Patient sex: M
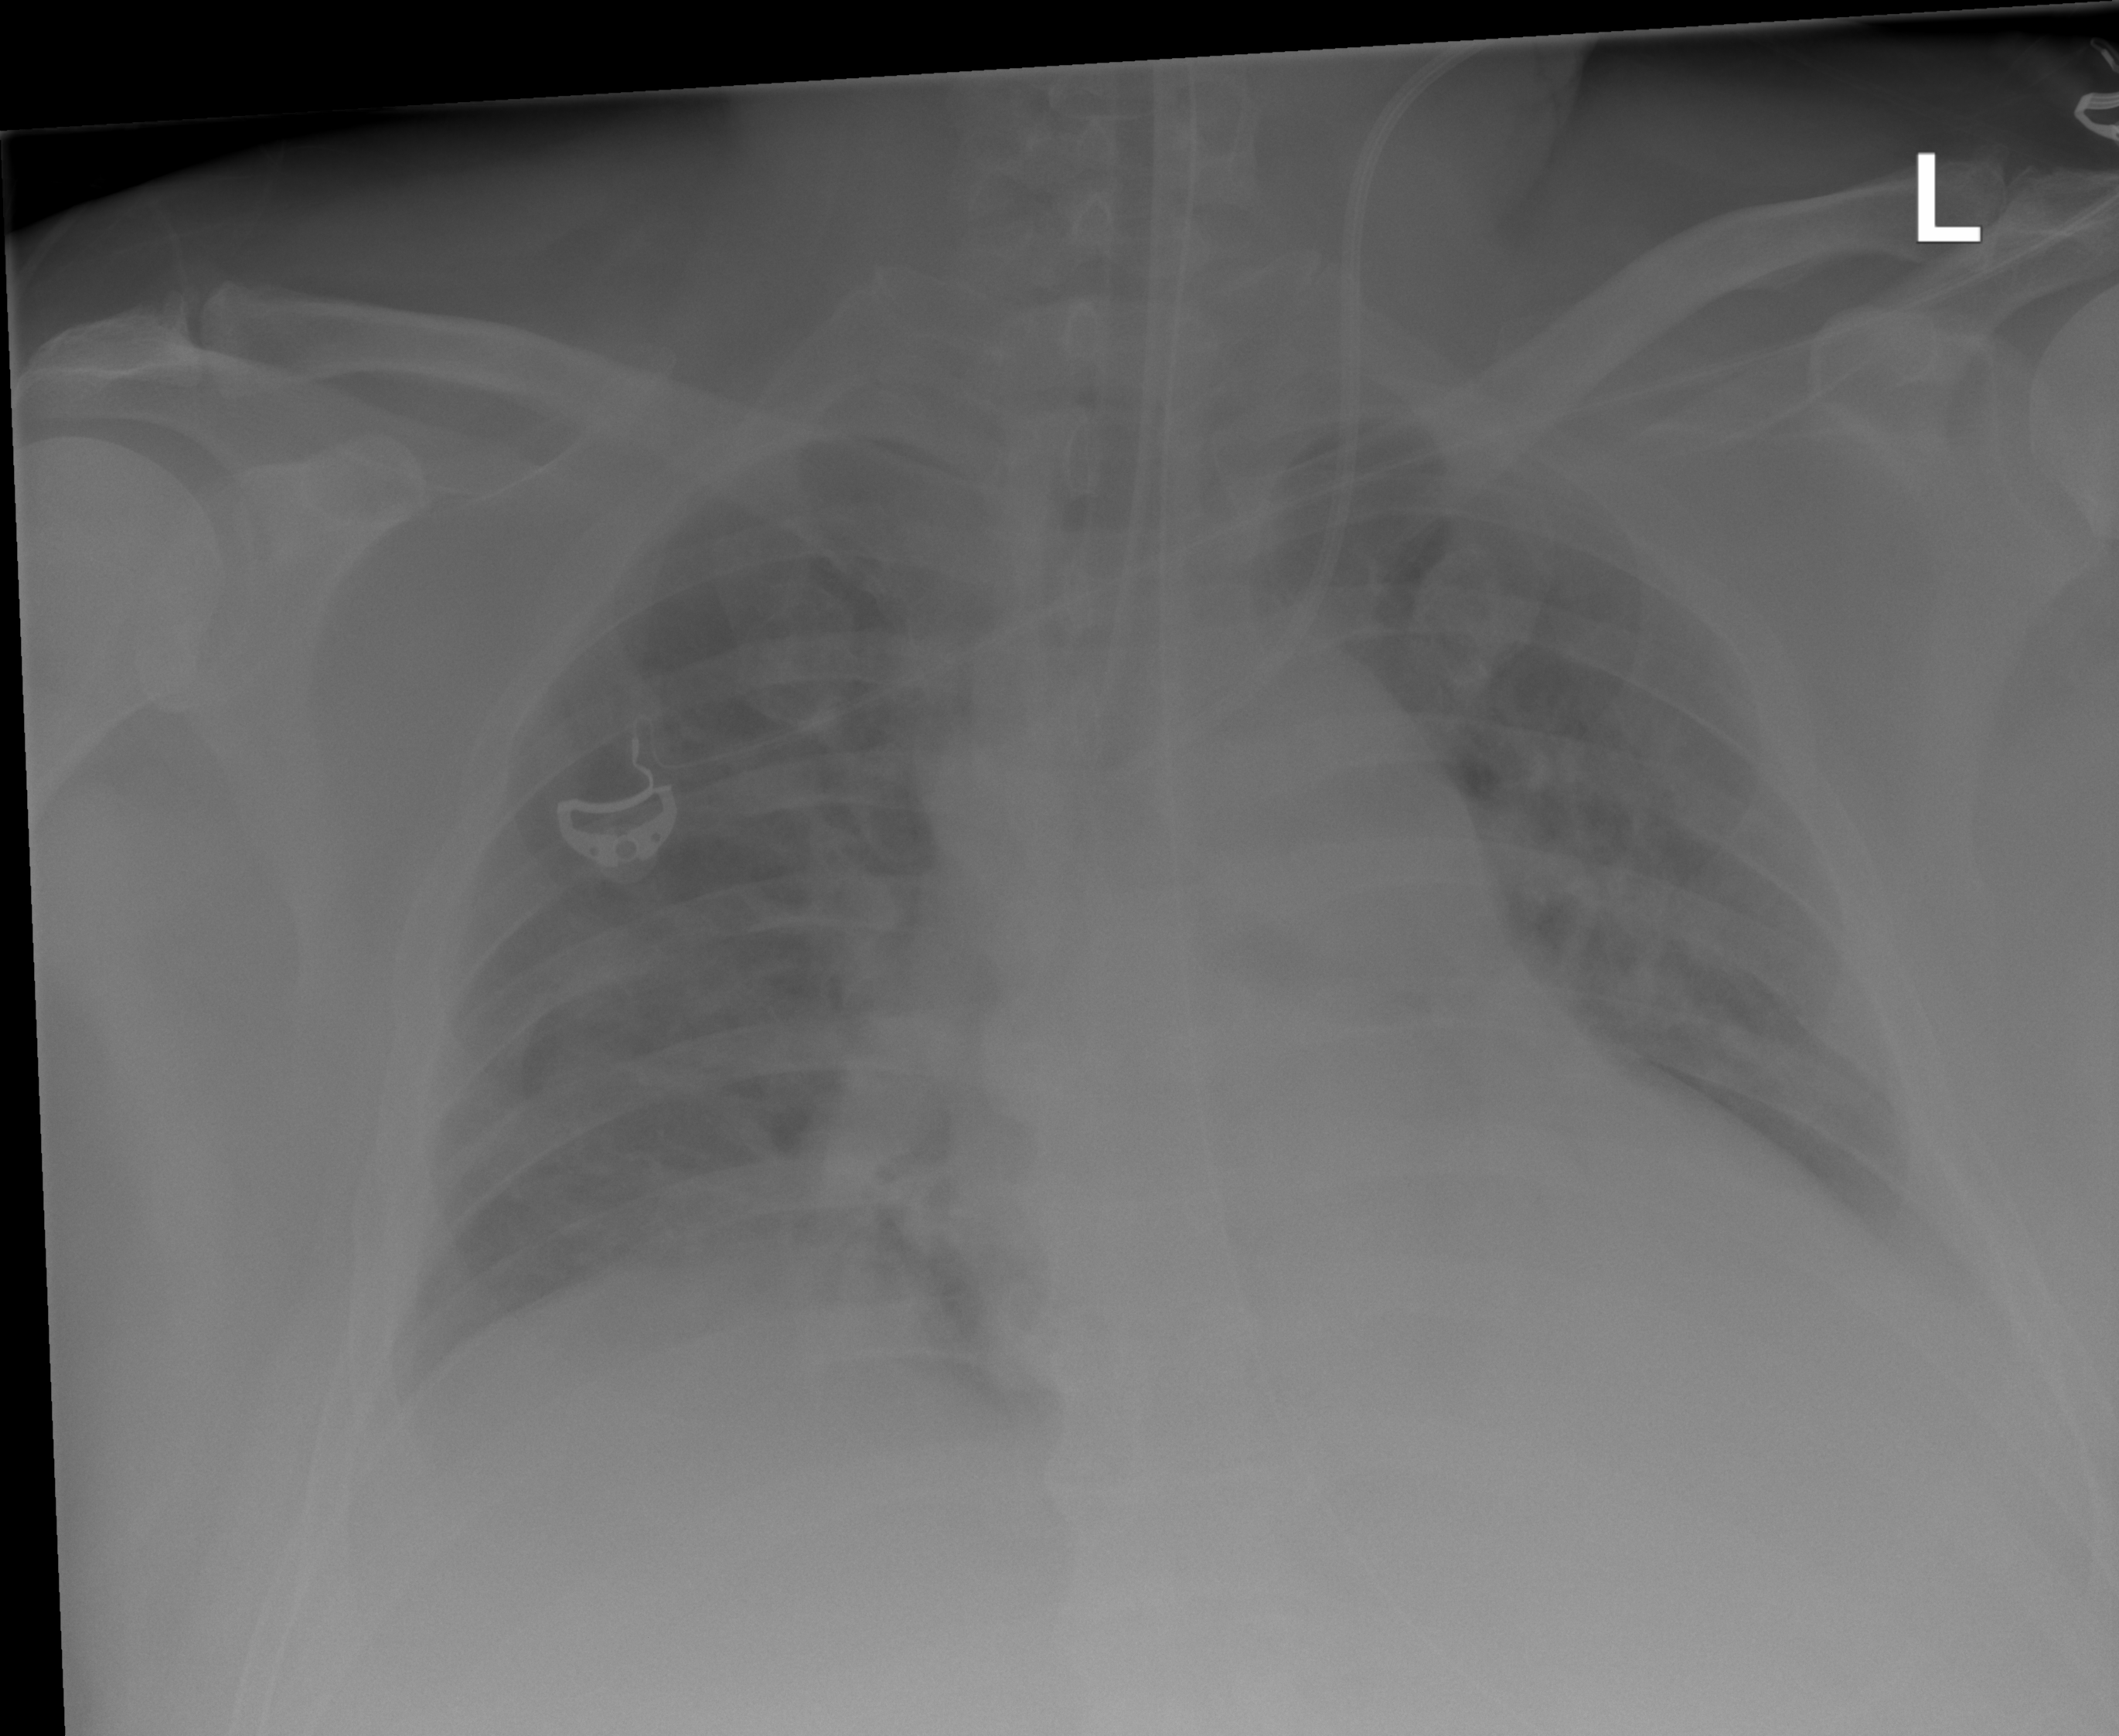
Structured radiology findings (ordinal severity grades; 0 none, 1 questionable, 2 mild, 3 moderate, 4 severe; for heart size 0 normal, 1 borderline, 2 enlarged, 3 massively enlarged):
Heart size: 1
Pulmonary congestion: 2
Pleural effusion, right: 0
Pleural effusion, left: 1
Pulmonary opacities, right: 1
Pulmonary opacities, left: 1
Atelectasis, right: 1
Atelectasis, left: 1